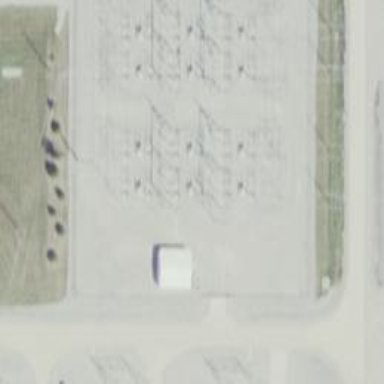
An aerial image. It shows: Switch for power supply.